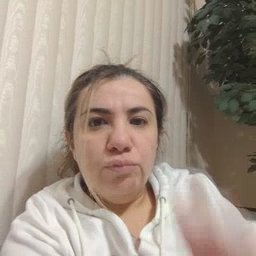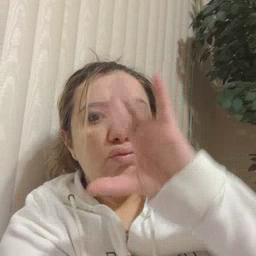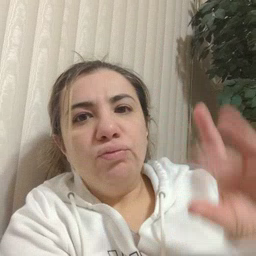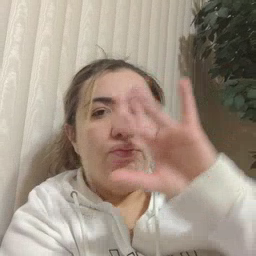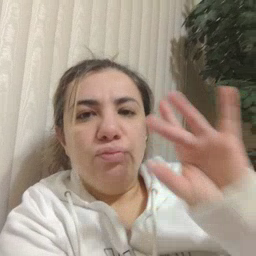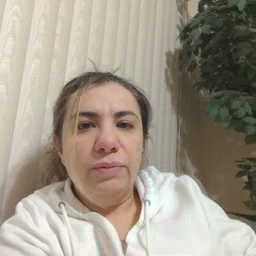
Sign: story